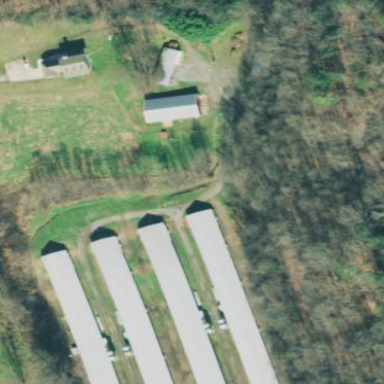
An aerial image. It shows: Poultry house.